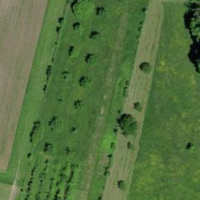
EUNIS habitat code: 25
Species observed at this site:
Populus tremula
Acer pseudoplatanus